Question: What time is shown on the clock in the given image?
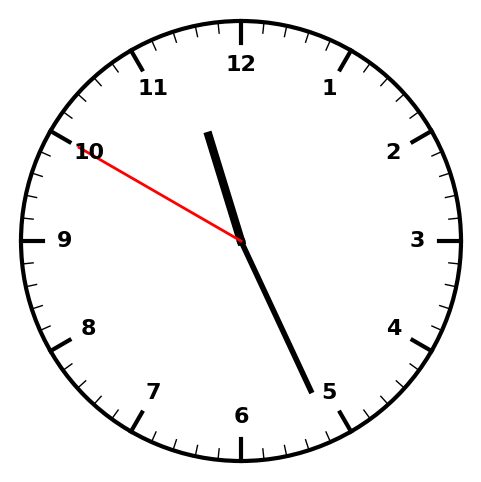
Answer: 11:25:50